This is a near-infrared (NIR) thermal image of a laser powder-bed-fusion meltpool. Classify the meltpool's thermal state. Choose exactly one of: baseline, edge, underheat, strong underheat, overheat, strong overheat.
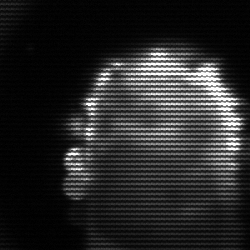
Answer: baseline